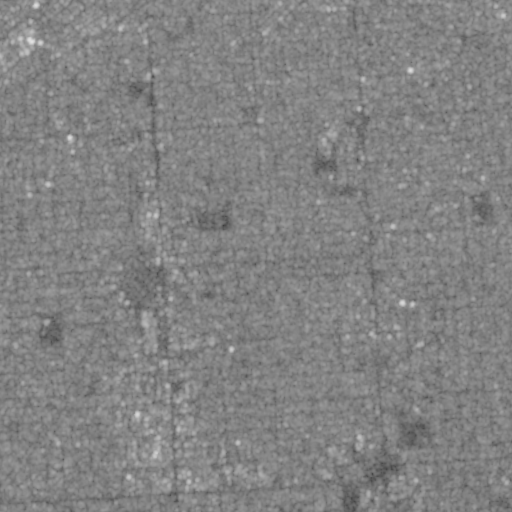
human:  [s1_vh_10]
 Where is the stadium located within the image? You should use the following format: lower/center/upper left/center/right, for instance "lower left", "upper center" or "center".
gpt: The stadium is located in the upper left of the image.
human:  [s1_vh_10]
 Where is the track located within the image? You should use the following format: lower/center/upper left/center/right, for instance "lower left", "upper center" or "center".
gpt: The track is located in the lower left of the image.
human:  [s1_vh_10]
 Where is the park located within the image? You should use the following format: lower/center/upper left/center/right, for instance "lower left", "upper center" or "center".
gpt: There is no park in the image.

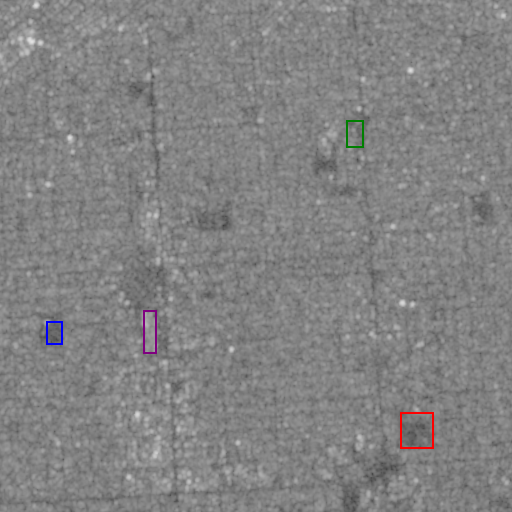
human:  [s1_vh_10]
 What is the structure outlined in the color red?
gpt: The structure outlined in red is a park.
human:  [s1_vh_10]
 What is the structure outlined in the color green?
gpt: The structure outlined in green is a parking lot.
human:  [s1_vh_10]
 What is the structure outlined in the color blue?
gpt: The structure outlined in blue is a track.
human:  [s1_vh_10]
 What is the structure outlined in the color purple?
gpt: The structure outlined in purple is a building.
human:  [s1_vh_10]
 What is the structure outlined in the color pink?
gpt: There is no pink outline.